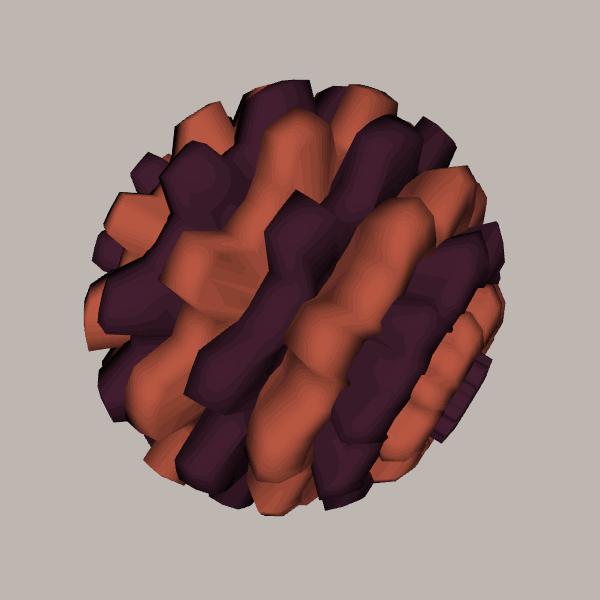
Background: light